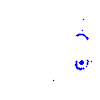
Particle: kaon